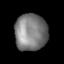
Tissue: lung
Cell type: T cells
Senescence score: 0.1956
Nuclear area (px): 1169
Mean DAPI intensity: 125.347